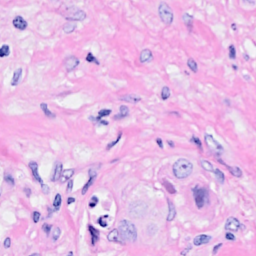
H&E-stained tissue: Breast